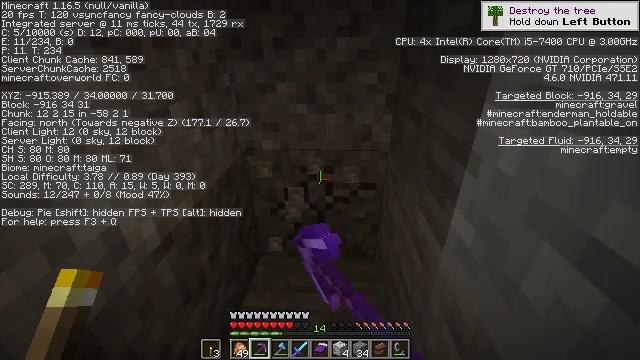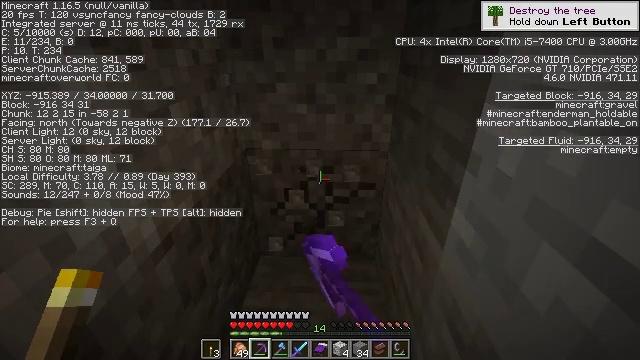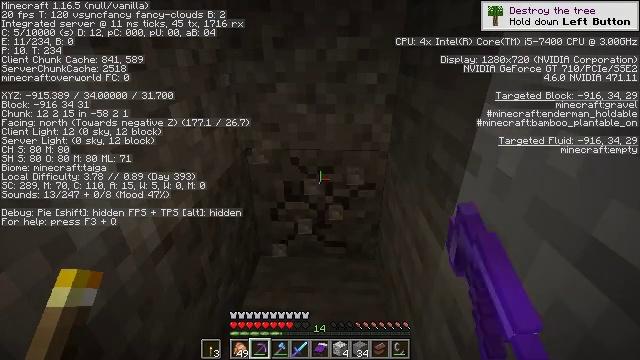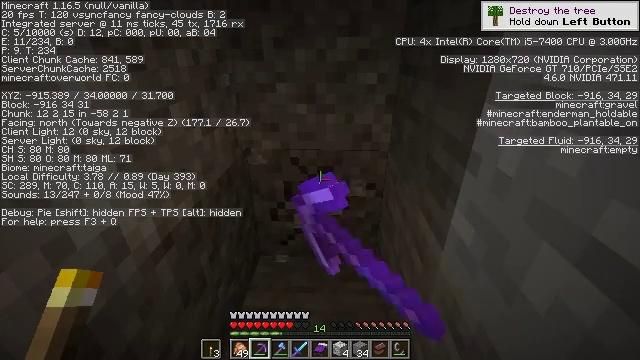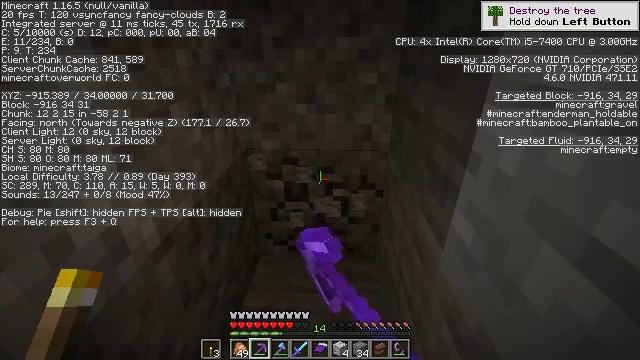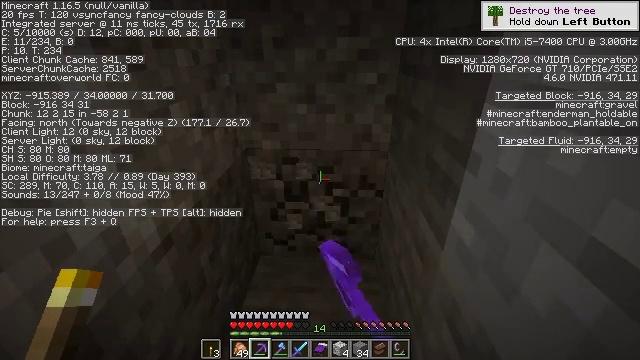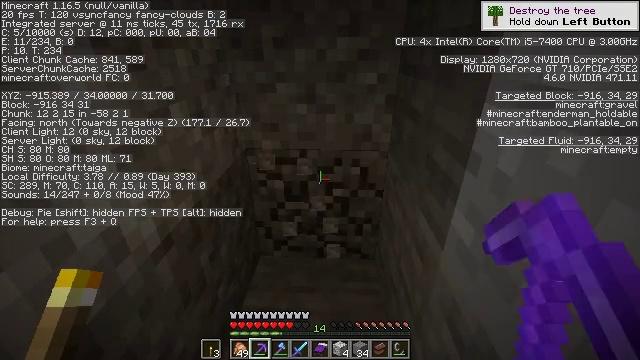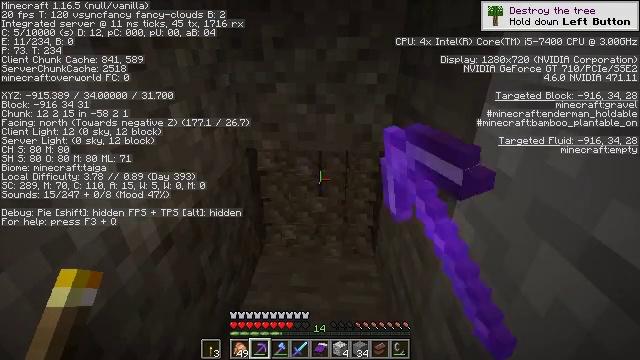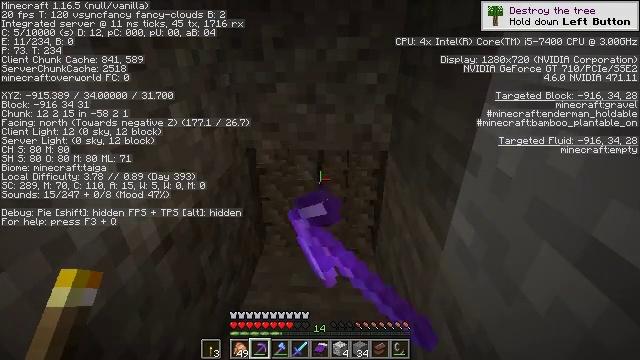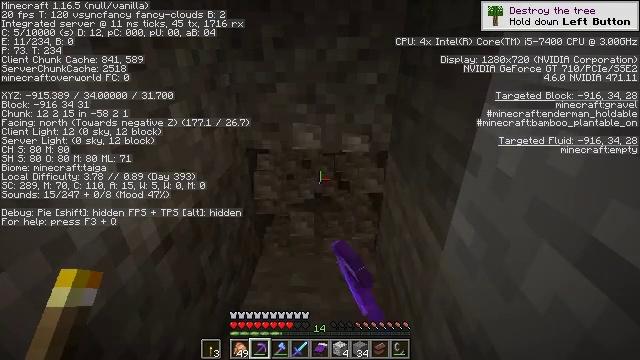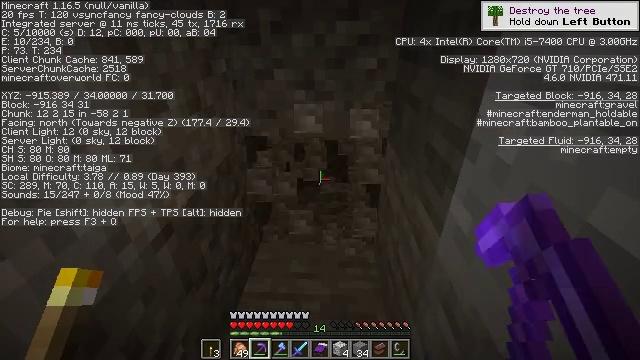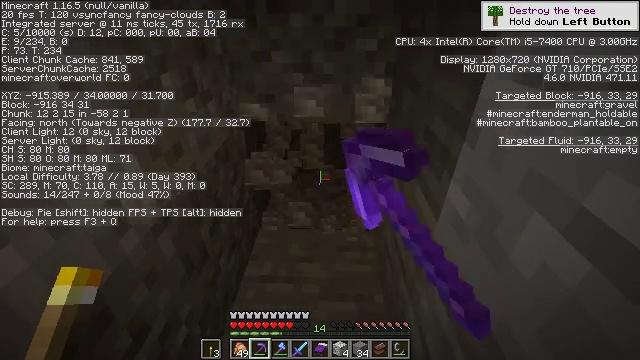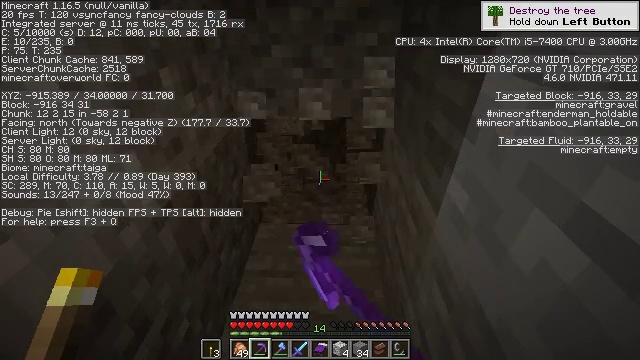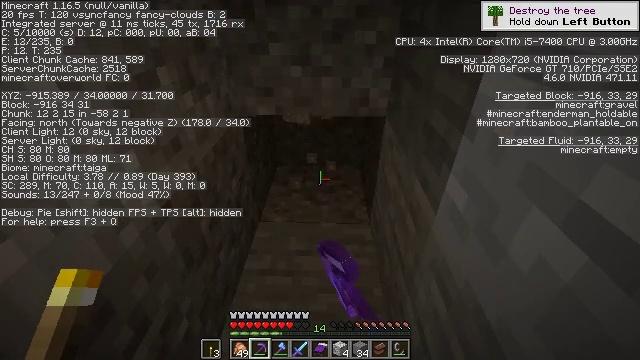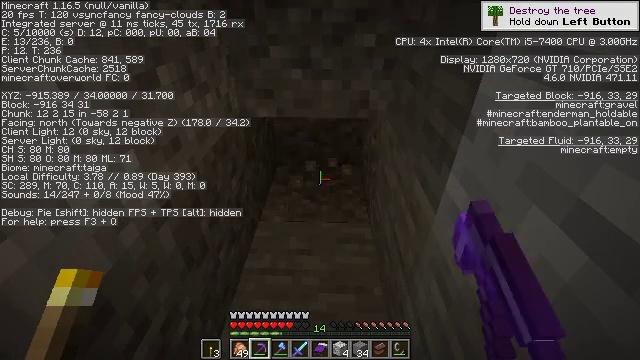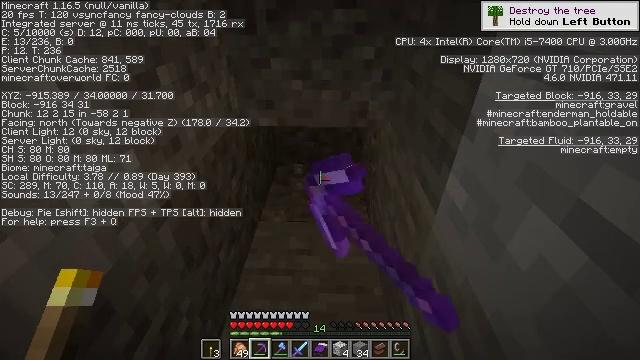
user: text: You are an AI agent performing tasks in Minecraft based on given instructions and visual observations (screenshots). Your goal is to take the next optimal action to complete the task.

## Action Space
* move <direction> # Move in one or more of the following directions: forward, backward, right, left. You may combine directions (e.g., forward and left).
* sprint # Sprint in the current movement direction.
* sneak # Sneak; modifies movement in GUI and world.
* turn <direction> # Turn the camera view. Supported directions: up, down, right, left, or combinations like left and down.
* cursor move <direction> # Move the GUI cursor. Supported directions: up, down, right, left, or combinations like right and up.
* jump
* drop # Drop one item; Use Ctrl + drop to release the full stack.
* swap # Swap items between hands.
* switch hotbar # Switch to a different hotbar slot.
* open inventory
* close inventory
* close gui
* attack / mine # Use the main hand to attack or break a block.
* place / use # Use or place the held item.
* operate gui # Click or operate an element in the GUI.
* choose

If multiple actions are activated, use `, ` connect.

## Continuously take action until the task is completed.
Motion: motion action
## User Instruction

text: Dig through gravel to clear a path.
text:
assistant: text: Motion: attack / mine
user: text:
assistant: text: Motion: attack / mine
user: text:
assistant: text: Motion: attack / mine
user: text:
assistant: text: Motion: attack / mine
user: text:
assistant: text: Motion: attack / mine
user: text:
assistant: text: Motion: attack / mine
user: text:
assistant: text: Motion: attack / mine
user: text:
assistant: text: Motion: attack / mine
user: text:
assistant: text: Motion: attack / mine
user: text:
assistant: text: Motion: turn down, attack / mine
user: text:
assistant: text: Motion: turn down, attack / mine
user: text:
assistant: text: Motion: turn down, attack / mine
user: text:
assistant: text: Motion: attack / mine
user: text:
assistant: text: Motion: attack / mine
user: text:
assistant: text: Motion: attack / mine
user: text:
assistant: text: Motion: attack / mine
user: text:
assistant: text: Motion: attack / mine
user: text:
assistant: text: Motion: attack / mine
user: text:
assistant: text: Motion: attack / mine
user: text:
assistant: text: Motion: attack / mine
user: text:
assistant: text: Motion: attack / mine
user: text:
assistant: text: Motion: attack / mine
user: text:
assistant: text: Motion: attack / mine
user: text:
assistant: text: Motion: attack / mine
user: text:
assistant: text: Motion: attack / mine
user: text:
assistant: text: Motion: attack / mine
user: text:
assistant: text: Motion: attack / mine
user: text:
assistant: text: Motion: attack / mine
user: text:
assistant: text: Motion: attack / mine
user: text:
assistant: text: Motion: attack / mine